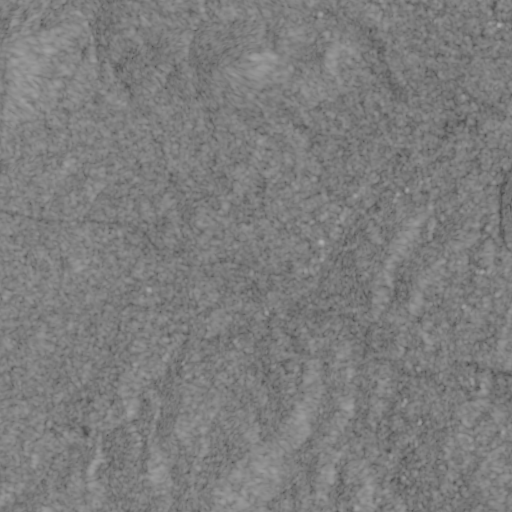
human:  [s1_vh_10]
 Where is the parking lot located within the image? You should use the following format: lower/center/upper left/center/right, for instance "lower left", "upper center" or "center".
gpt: The parking lot is located in the center of the image.
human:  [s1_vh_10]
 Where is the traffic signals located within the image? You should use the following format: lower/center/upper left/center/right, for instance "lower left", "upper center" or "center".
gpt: The traffic signals is located in the lower right of the image.
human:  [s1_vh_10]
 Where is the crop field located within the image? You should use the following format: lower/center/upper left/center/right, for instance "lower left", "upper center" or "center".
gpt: There is no crop field in the image.

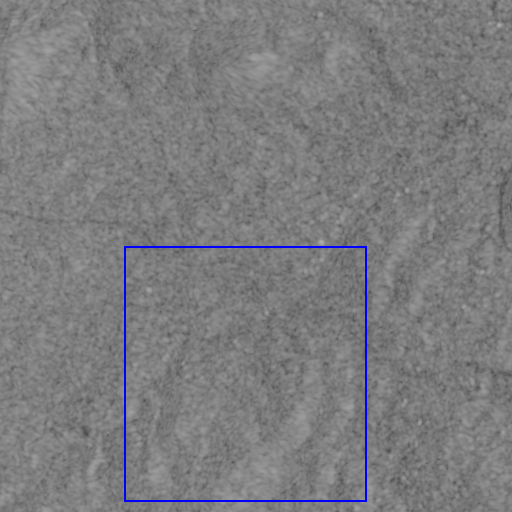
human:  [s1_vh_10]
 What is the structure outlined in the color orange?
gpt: There is no orange outline.
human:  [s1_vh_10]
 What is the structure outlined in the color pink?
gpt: There is no structure outlined in pink.